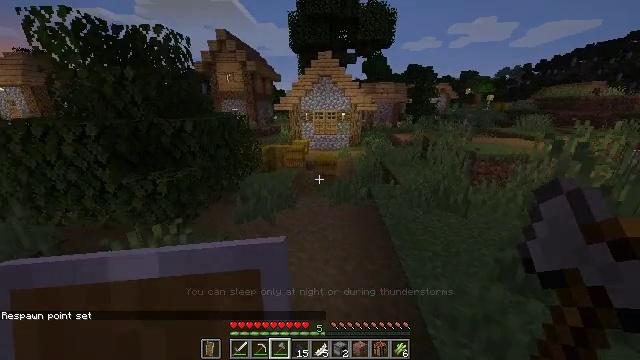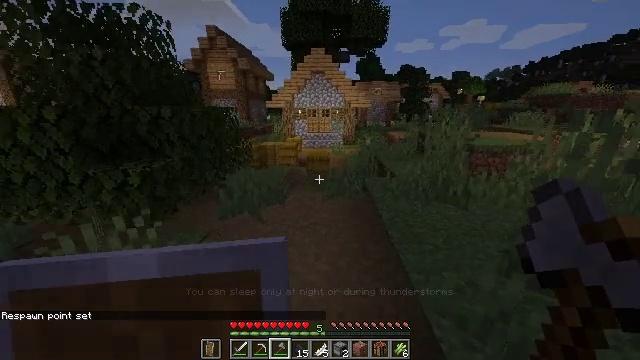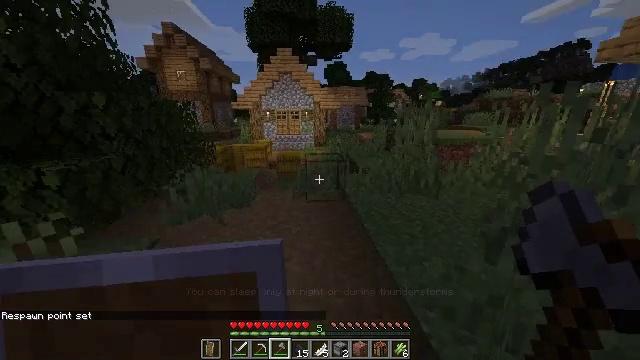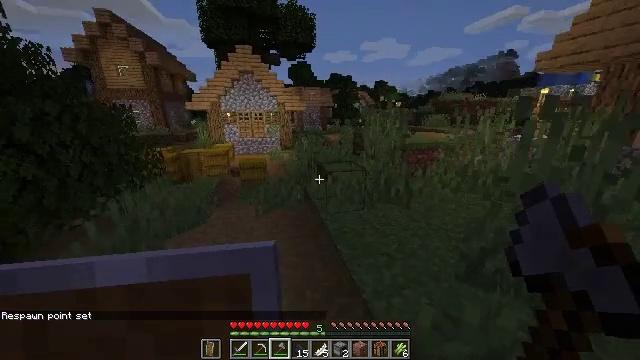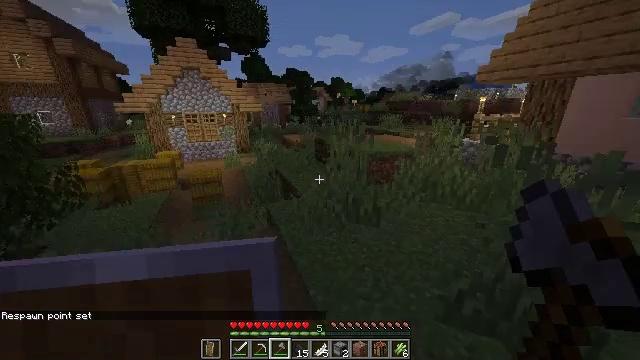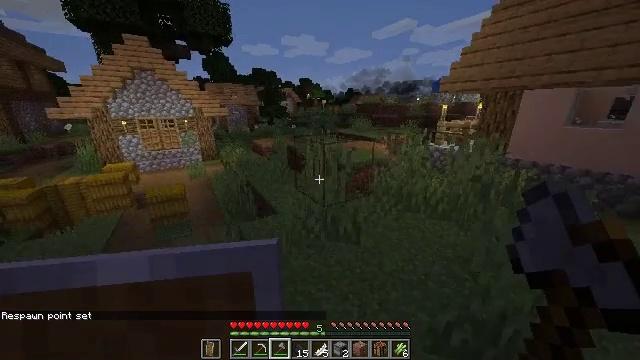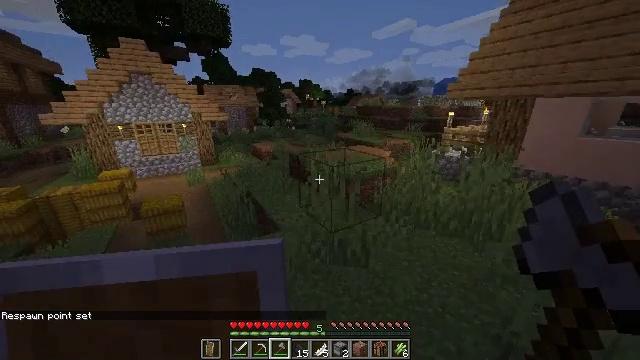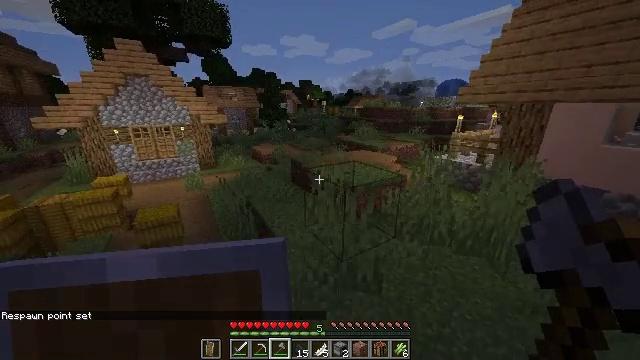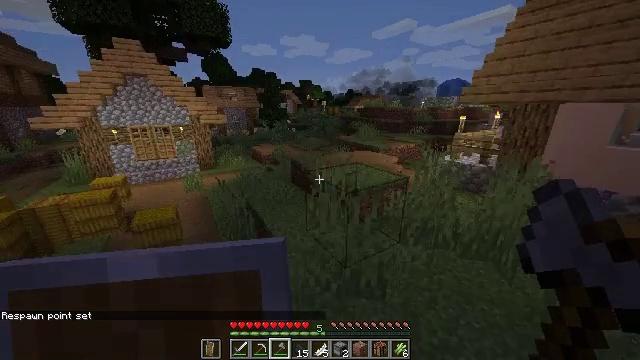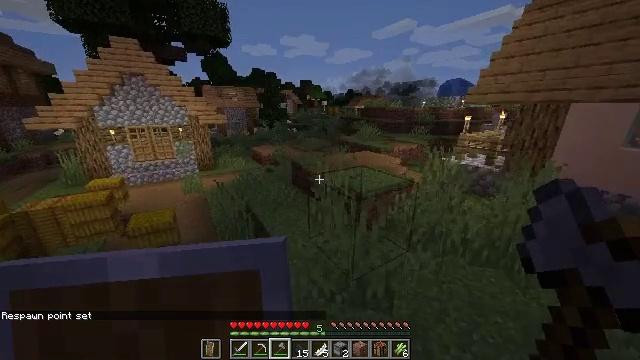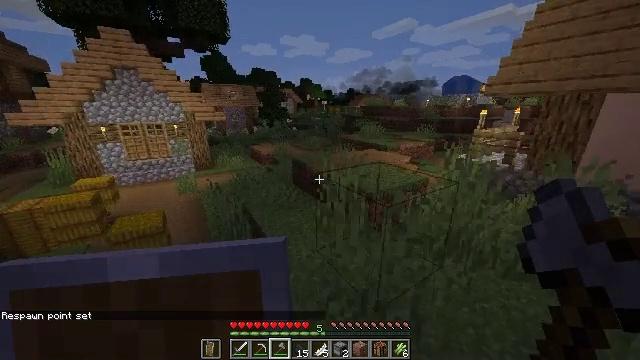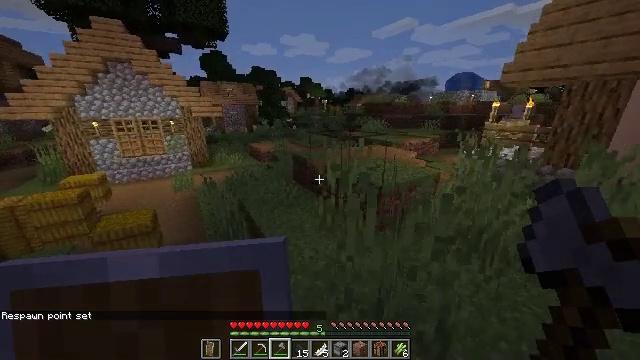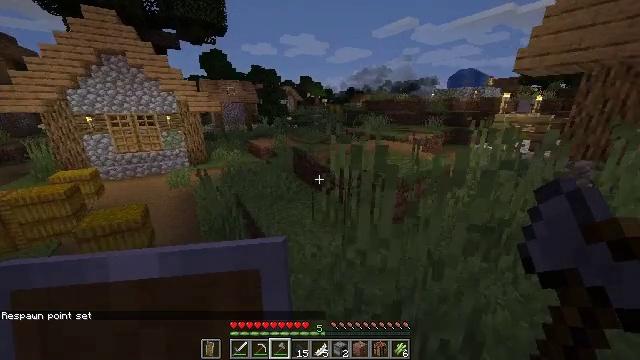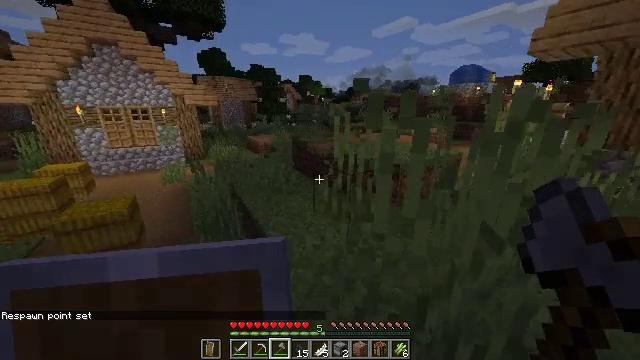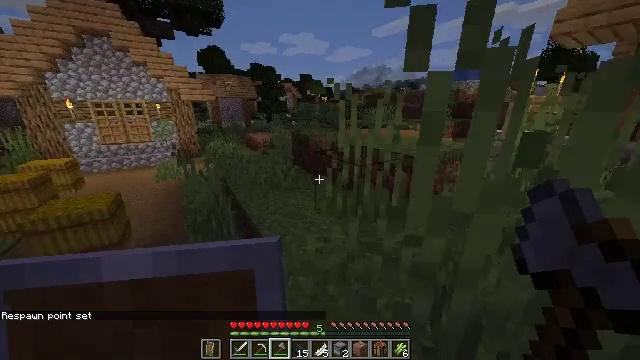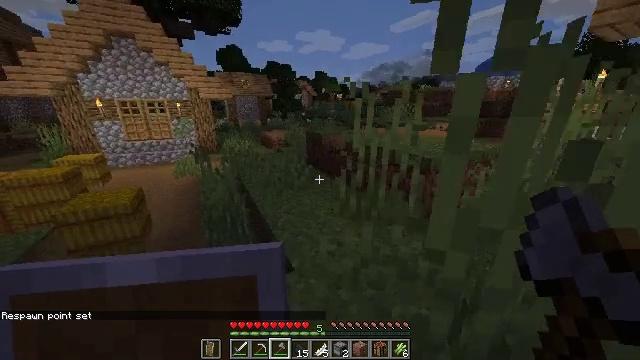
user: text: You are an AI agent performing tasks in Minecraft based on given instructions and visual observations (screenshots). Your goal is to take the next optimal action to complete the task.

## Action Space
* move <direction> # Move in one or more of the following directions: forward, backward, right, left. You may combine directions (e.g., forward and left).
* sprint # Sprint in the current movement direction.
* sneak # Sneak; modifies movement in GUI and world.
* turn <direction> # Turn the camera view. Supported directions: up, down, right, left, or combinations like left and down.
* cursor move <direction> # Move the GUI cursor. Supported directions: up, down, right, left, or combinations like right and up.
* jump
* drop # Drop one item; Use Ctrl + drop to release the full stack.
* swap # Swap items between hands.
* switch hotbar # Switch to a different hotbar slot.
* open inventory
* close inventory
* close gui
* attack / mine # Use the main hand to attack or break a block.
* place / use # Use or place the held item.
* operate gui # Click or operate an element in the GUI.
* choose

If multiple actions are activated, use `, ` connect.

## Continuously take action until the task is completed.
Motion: motion action
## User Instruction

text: Gather wheat by left-clicking on it.
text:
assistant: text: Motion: move forward, sprint, turn right, jump
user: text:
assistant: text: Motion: move forward, sprint, turn right and up, jump
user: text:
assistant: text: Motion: move forward, sprint, turn right, jump
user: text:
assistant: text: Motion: move forward, sprint, turn right and down, jump
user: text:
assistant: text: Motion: move forward, sprint, turn right, jump
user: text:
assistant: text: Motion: move forward, sprint, jump
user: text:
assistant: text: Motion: move forward, sprint, jump
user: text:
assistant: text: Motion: move forward, sprint, jump
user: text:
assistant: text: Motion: move forward, sprint, jump
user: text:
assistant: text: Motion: move forward, sprint, jump
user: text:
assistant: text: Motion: move forward, sprint, jump
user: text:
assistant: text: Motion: move forward, sprint, jump
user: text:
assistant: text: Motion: move forward, sprint, jump
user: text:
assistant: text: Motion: move forward, sprint, jump
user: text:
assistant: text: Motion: move forward, sprint, turn left, jump
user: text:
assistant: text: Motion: move forward, sprint, turn left, jump
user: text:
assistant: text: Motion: move forward, sprint, turn left and down, jump
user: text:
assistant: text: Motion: move forward, sprint, turn left and down, jump
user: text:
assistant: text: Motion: move forward, sprint, turn left and down, jump
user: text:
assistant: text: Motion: move forward, sprint, turn left and down, jump
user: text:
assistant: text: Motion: move forward, sprint, turn left, jump
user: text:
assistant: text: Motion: move forward, sprint, turn left and up
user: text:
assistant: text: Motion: move forward, sprint, turn left and up
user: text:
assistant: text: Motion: move forward, turn left
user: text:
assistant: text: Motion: move forward, turn left
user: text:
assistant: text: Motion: turn left
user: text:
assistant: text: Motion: turn left
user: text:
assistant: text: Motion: no_op
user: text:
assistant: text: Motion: no_op
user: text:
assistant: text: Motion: no_op